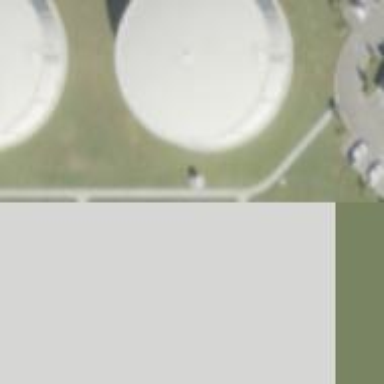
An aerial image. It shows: Building with storage tank.